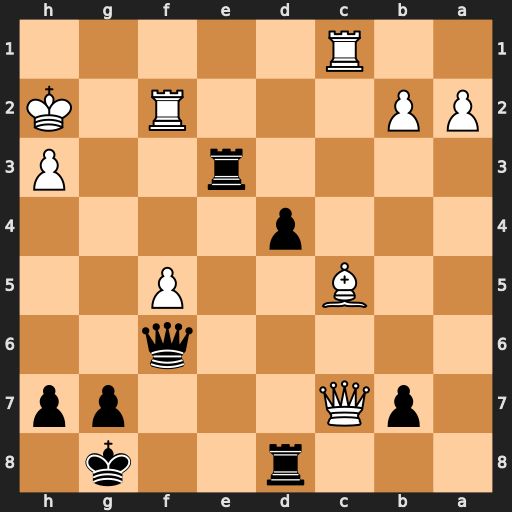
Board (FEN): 3r2k1/1pQ3pp/5q2/2B2P2/3p4/4r2P/PP3R1K/2R5
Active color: b
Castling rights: -
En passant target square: -
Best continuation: Qh4 Kg1 Rxh3 Qxd8+ Qxd8